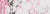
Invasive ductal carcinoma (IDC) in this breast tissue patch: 0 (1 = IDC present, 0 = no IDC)